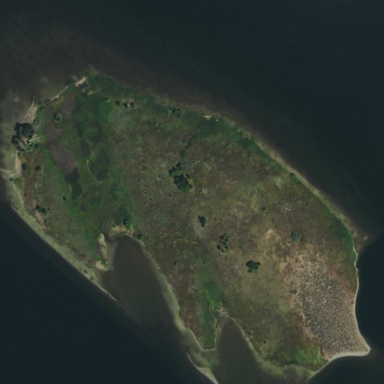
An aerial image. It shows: Islet.